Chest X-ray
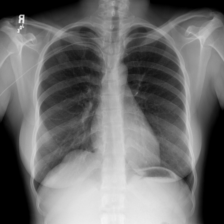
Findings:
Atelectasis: negative
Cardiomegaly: negative
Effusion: negative
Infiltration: negative
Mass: negative
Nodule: negative
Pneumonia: negative
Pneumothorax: negative
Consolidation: negative
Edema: negative
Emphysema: negative
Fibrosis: negative
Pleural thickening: negative
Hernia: negative